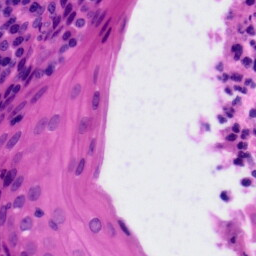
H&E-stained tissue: Tonsil